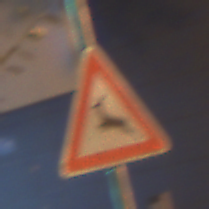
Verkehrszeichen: WildwechselRechts
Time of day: Night
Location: Outdoor (Urban)
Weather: PartlyCloudy
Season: NotSpecified
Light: Artificial